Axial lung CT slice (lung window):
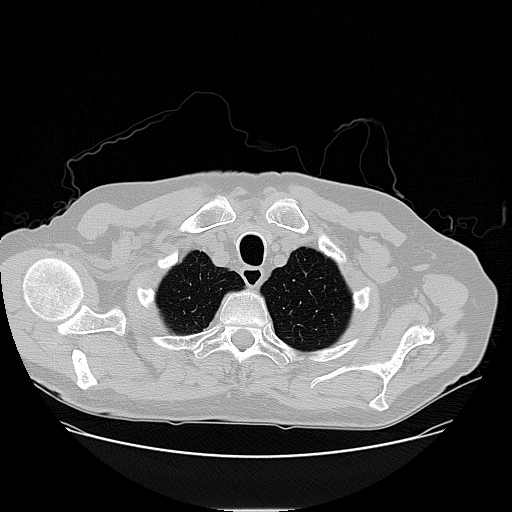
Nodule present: no